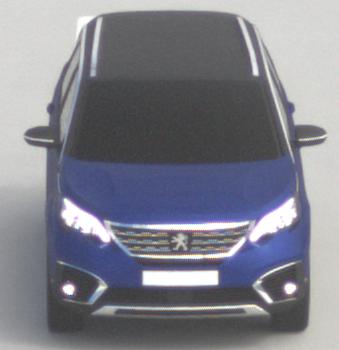
Make: Peugeot
Model: 5008 1.2 PureTech 130 Active
Detailed model: 5008 (II) (03/17 - 09/20)
Model produced from: 2017/03
Model produced until: 2018/07
Doors: 5
Color: blue
Road condition: dry road
Daytime: midday
Contrast: medium contrast